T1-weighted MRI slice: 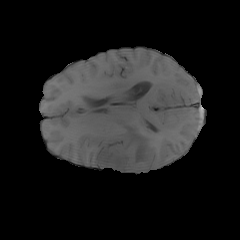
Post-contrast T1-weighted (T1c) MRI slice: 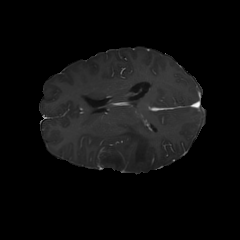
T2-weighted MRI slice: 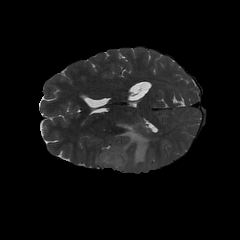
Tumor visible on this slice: yes